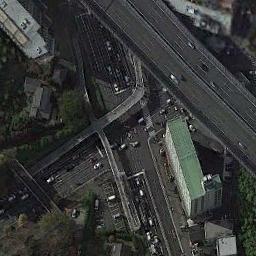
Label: overpass